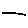
Label: line